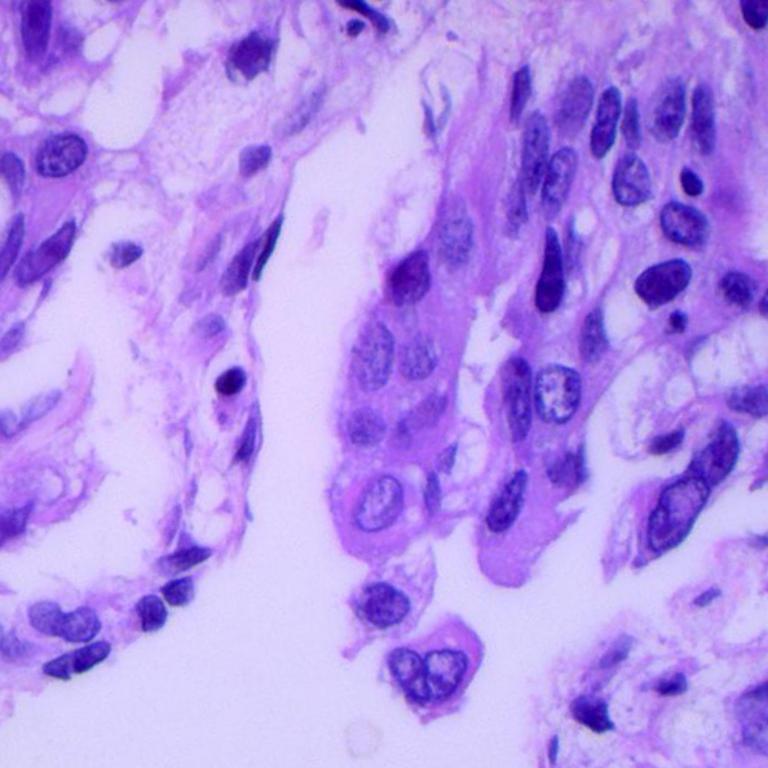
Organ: lung
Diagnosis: adenocarcinomas